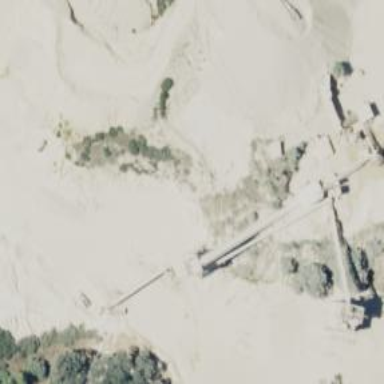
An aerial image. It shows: Interesting scenery with man-made mine.